Question: What I want to do is simply use the eclipse package explorer in hierarchical view but with empty packages being collapsed so I don't have to open 5+ packages to find the first Java file.
I'm not even sure how I did it in previous versions, but I've never had any trouble finding it before, it just seems to be gone now. I have a feeling there was a "flatten hierarchy" tick-box somewhere.
To clarify I get this:
'''
com
example
etc
file1.java
'''
Rather than:
'''
com.example.etc
file1.java
'''
I'm using Eclipse Indigo (v. 3.7.1)

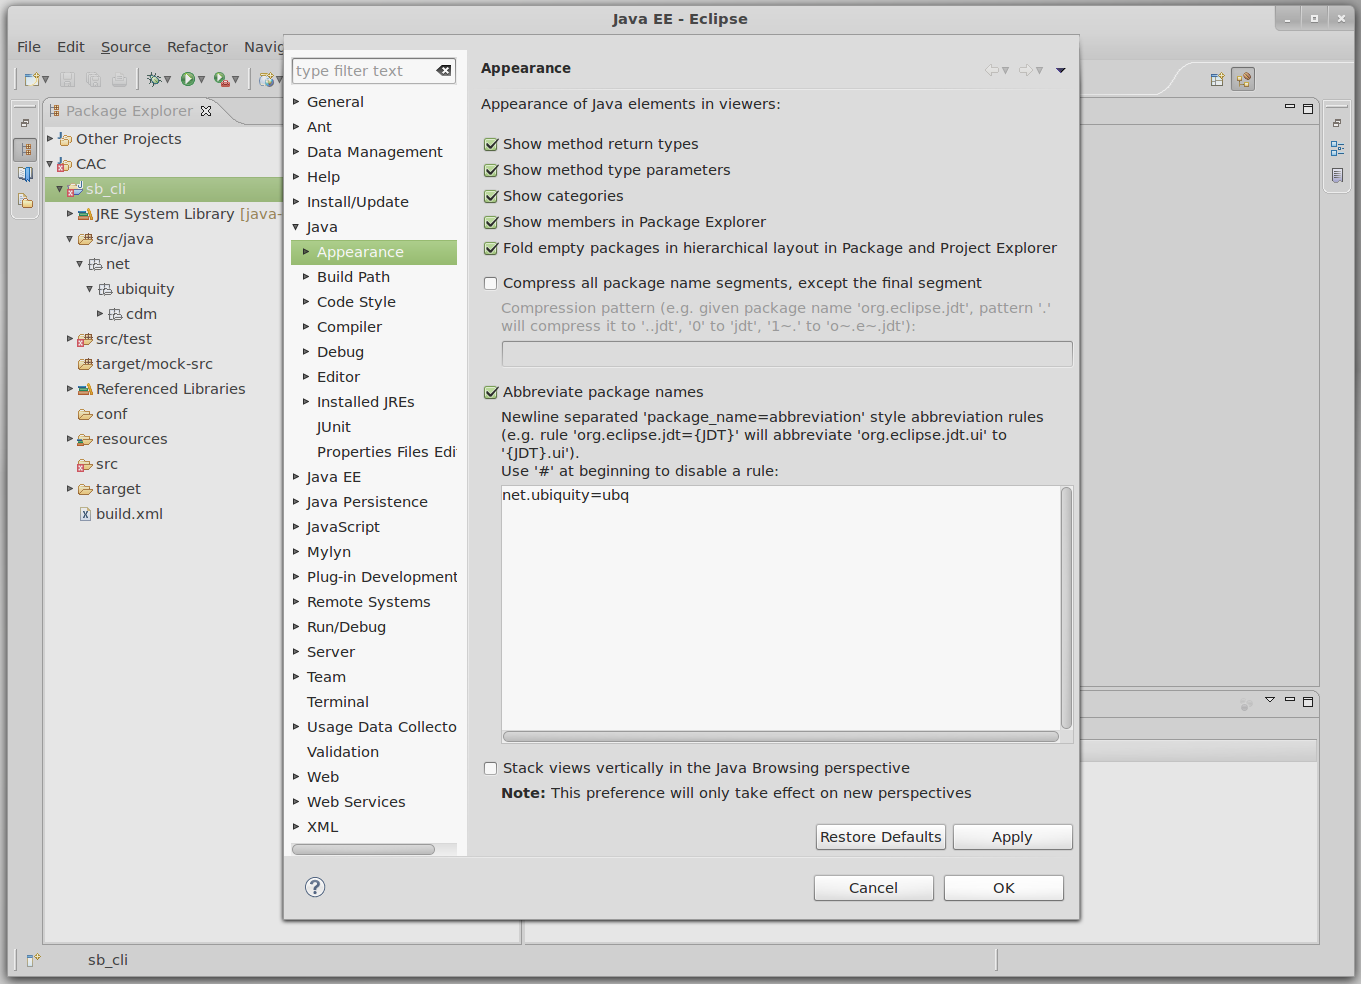
Answer: I don't know what the problem actually was, but I couldn't get it fixed until I gave up altogether and reinstalled the OS (it was a fresh install anyway), and eclipse. It was completely fine after that. :